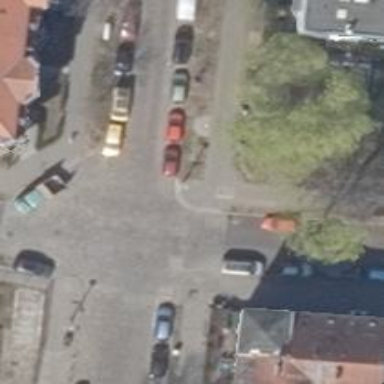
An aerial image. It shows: Unmarked crossing on footway.